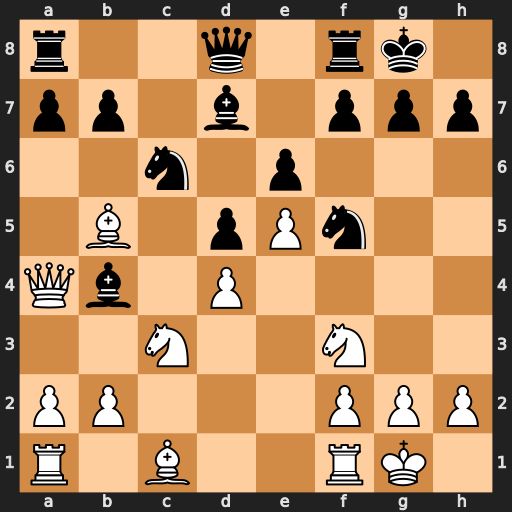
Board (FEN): r2q1rk1/pp1b1ppp/2n1p3/1B1pPn2/Qb1P4/2N2N2/PP3PPP/R1B2RK1
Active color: w
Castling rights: -
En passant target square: -
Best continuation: Bxc6 Bxc6 Qxb4